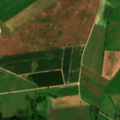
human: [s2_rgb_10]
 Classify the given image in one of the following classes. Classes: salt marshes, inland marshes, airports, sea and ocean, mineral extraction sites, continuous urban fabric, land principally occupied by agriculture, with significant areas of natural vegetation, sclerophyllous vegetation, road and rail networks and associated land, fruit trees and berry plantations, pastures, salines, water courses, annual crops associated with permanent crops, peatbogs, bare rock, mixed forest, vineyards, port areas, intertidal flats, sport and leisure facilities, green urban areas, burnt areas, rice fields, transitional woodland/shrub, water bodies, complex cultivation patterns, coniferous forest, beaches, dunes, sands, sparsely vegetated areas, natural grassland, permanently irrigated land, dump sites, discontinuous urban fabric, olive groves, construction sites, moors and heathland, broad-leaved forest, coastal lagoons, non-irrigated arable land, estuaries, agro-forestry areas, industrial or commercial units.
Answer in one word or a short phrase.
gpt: non-irrigated arable land, pastures, land principally occupied by agriculture, with significant areas of natural vegetation, transitional woodland/shrub